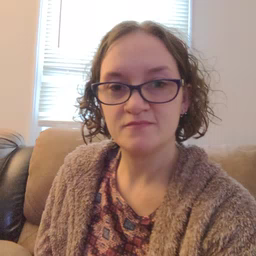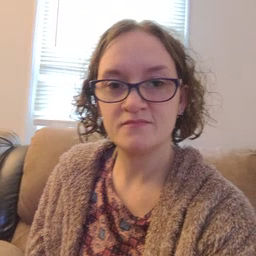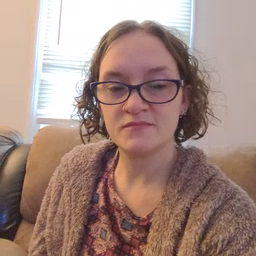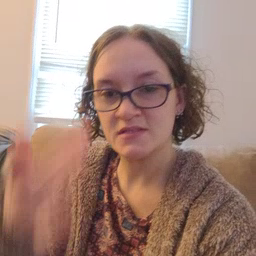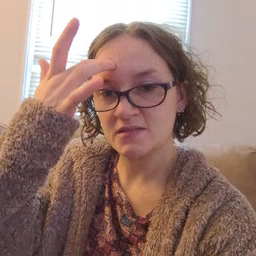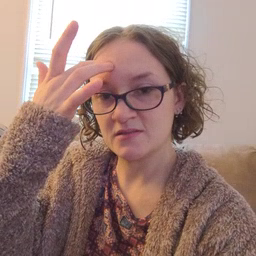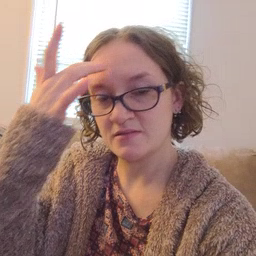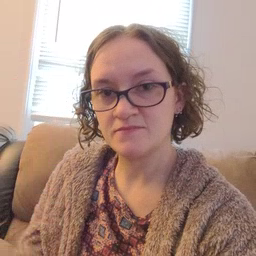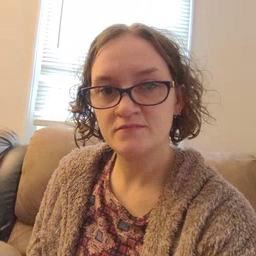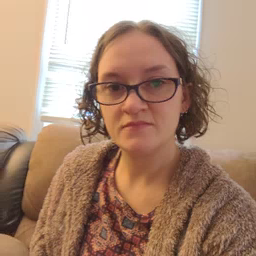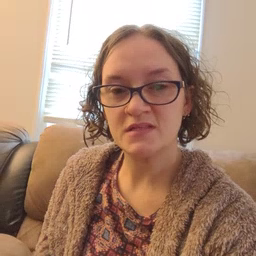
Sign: sick